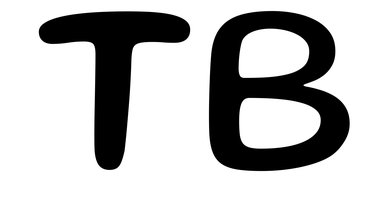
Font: Gluten_Regular